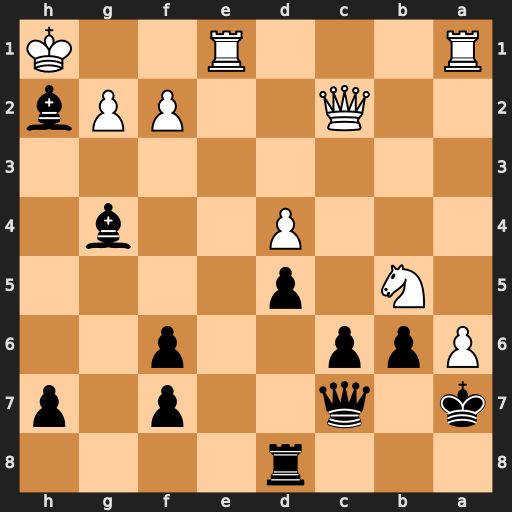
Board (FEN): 3r4/k1q2p1p/Ppp2p2/1N1p4/3P2b1/8/2Q2PPb/R3R2K
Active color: b
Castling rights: -
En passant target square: -
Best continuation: cxb5 Qxc7+ Bxc7